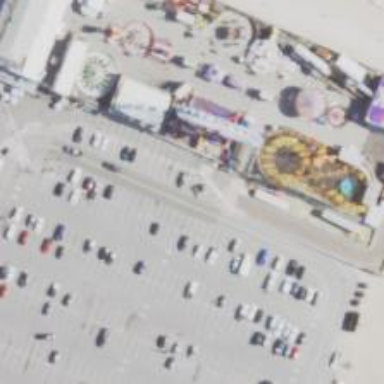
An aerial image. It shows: Big wheel attraction.